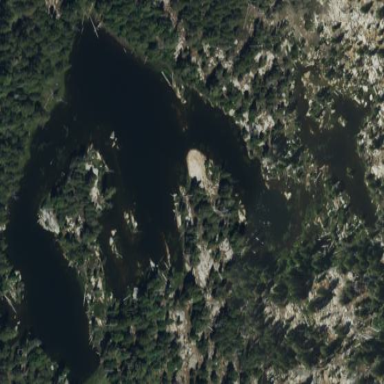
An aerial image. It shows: Serene lake.